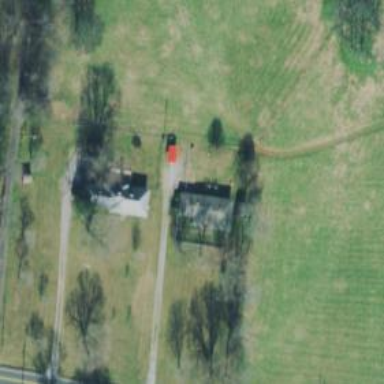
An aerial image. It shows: Driveway.